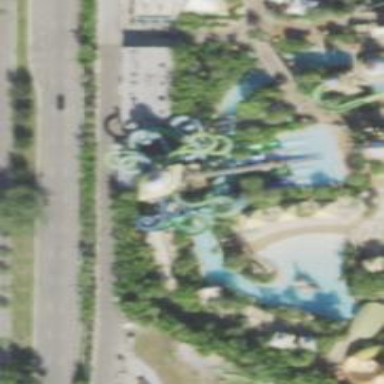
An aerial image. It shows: Bridge leading to water slide attraction.